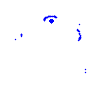
Particle: kaon